Aerial crown-view tile of a tropical tree (Barro Colorado Island, Panama), acquired 20240918:
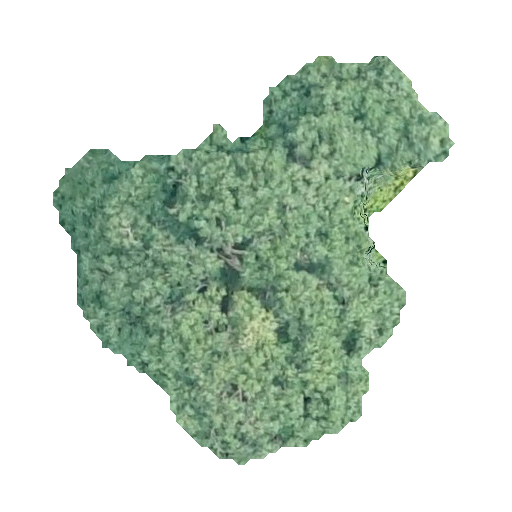
Species: Tabebuia rosea
GBIF accepted scientific name: Tabebuia rosea
Crown area: 150.955 m²